Question: I am plotting data into two plots like this:
'''
xy <- structure(list(NAME = structure(c(2L, 2L, 1L, 1L), .Label = c("CISCO", "JOHN"), class = "factor"), ID = c(41L, 41L, 57L, 57L), X_START_YEAR = c(1965L, 1932L, 1998L, 1956L), Y_START_VALUE = c(960L, -45L, 22L, -570L), X_END_YEAR = c(1968L, 1955L, 2002L, 1970L), Y_END_VALUE = c(960L, -45L, 22L, -570L), LC = structure(c(1L, 1L, 2L, 2L), .Label = c("CA", "US"), class = "factor")), .Names = c("NAME", "ID", "X_START_YEAR","Y_START_VALUE", "X_END_YEAR", "Y_END_VALUE", "LC"), class = "data.frame", row.names = c(NA,-4L))
ind <- split(xy,xy$ID)
# Plots
for (i in ind){
xx = unlist(i[,grep('X_',colnames(i))])
yy = unlist(i[,grep('Y_',colnames(i))])
fname <- paste0(i[1, 'ID'],'.png')
png(fname, width=1679, height=1165, res=150)
par(mar=c(6,8,6,5))
plot(xx,yy,type='n', xlab=NA, ylab="Value [mm]",ylim = range(c(yy,-.5,.5)))
i <- i[,-1]
segments(i[,2],i[,3],i[,4],i[,5],lwd=2)
abline(h=0)
dev.off()
}
'''
After that I am adding the resulting pngs into one png file like this.
'''
library(grid)
library(png)
plots <- lapply(ll <- list.files(patt='.*[.]png'),function(x){
img <- as.raster(readPNG(x))
rasterGrob(img, interpolate = FALSE)
})
library(ggplot2)
library(gridExtra)
ggsave("Plots_Combined.png",width=8.5, height=11,
do.call(marrangeGrob, c(plots, list(nrow=2, ncol=1,top=NULL))))
'''
: I was wondering if there is a way of cropping the sides of the single pngs after they are created in R? I know that you could change this in the plot loop by changing the 'mar' parameters, but I was wondering if you could also do this outside after the pngs are created? I would be mainly interested in cropping the lower part of plot 1 (41.png) and the upper part of plot 2 (57.png) -> red area in the sample sketch below should be cropped. Is it possible to add a title or simple text to the resulting png (e.g. title)?

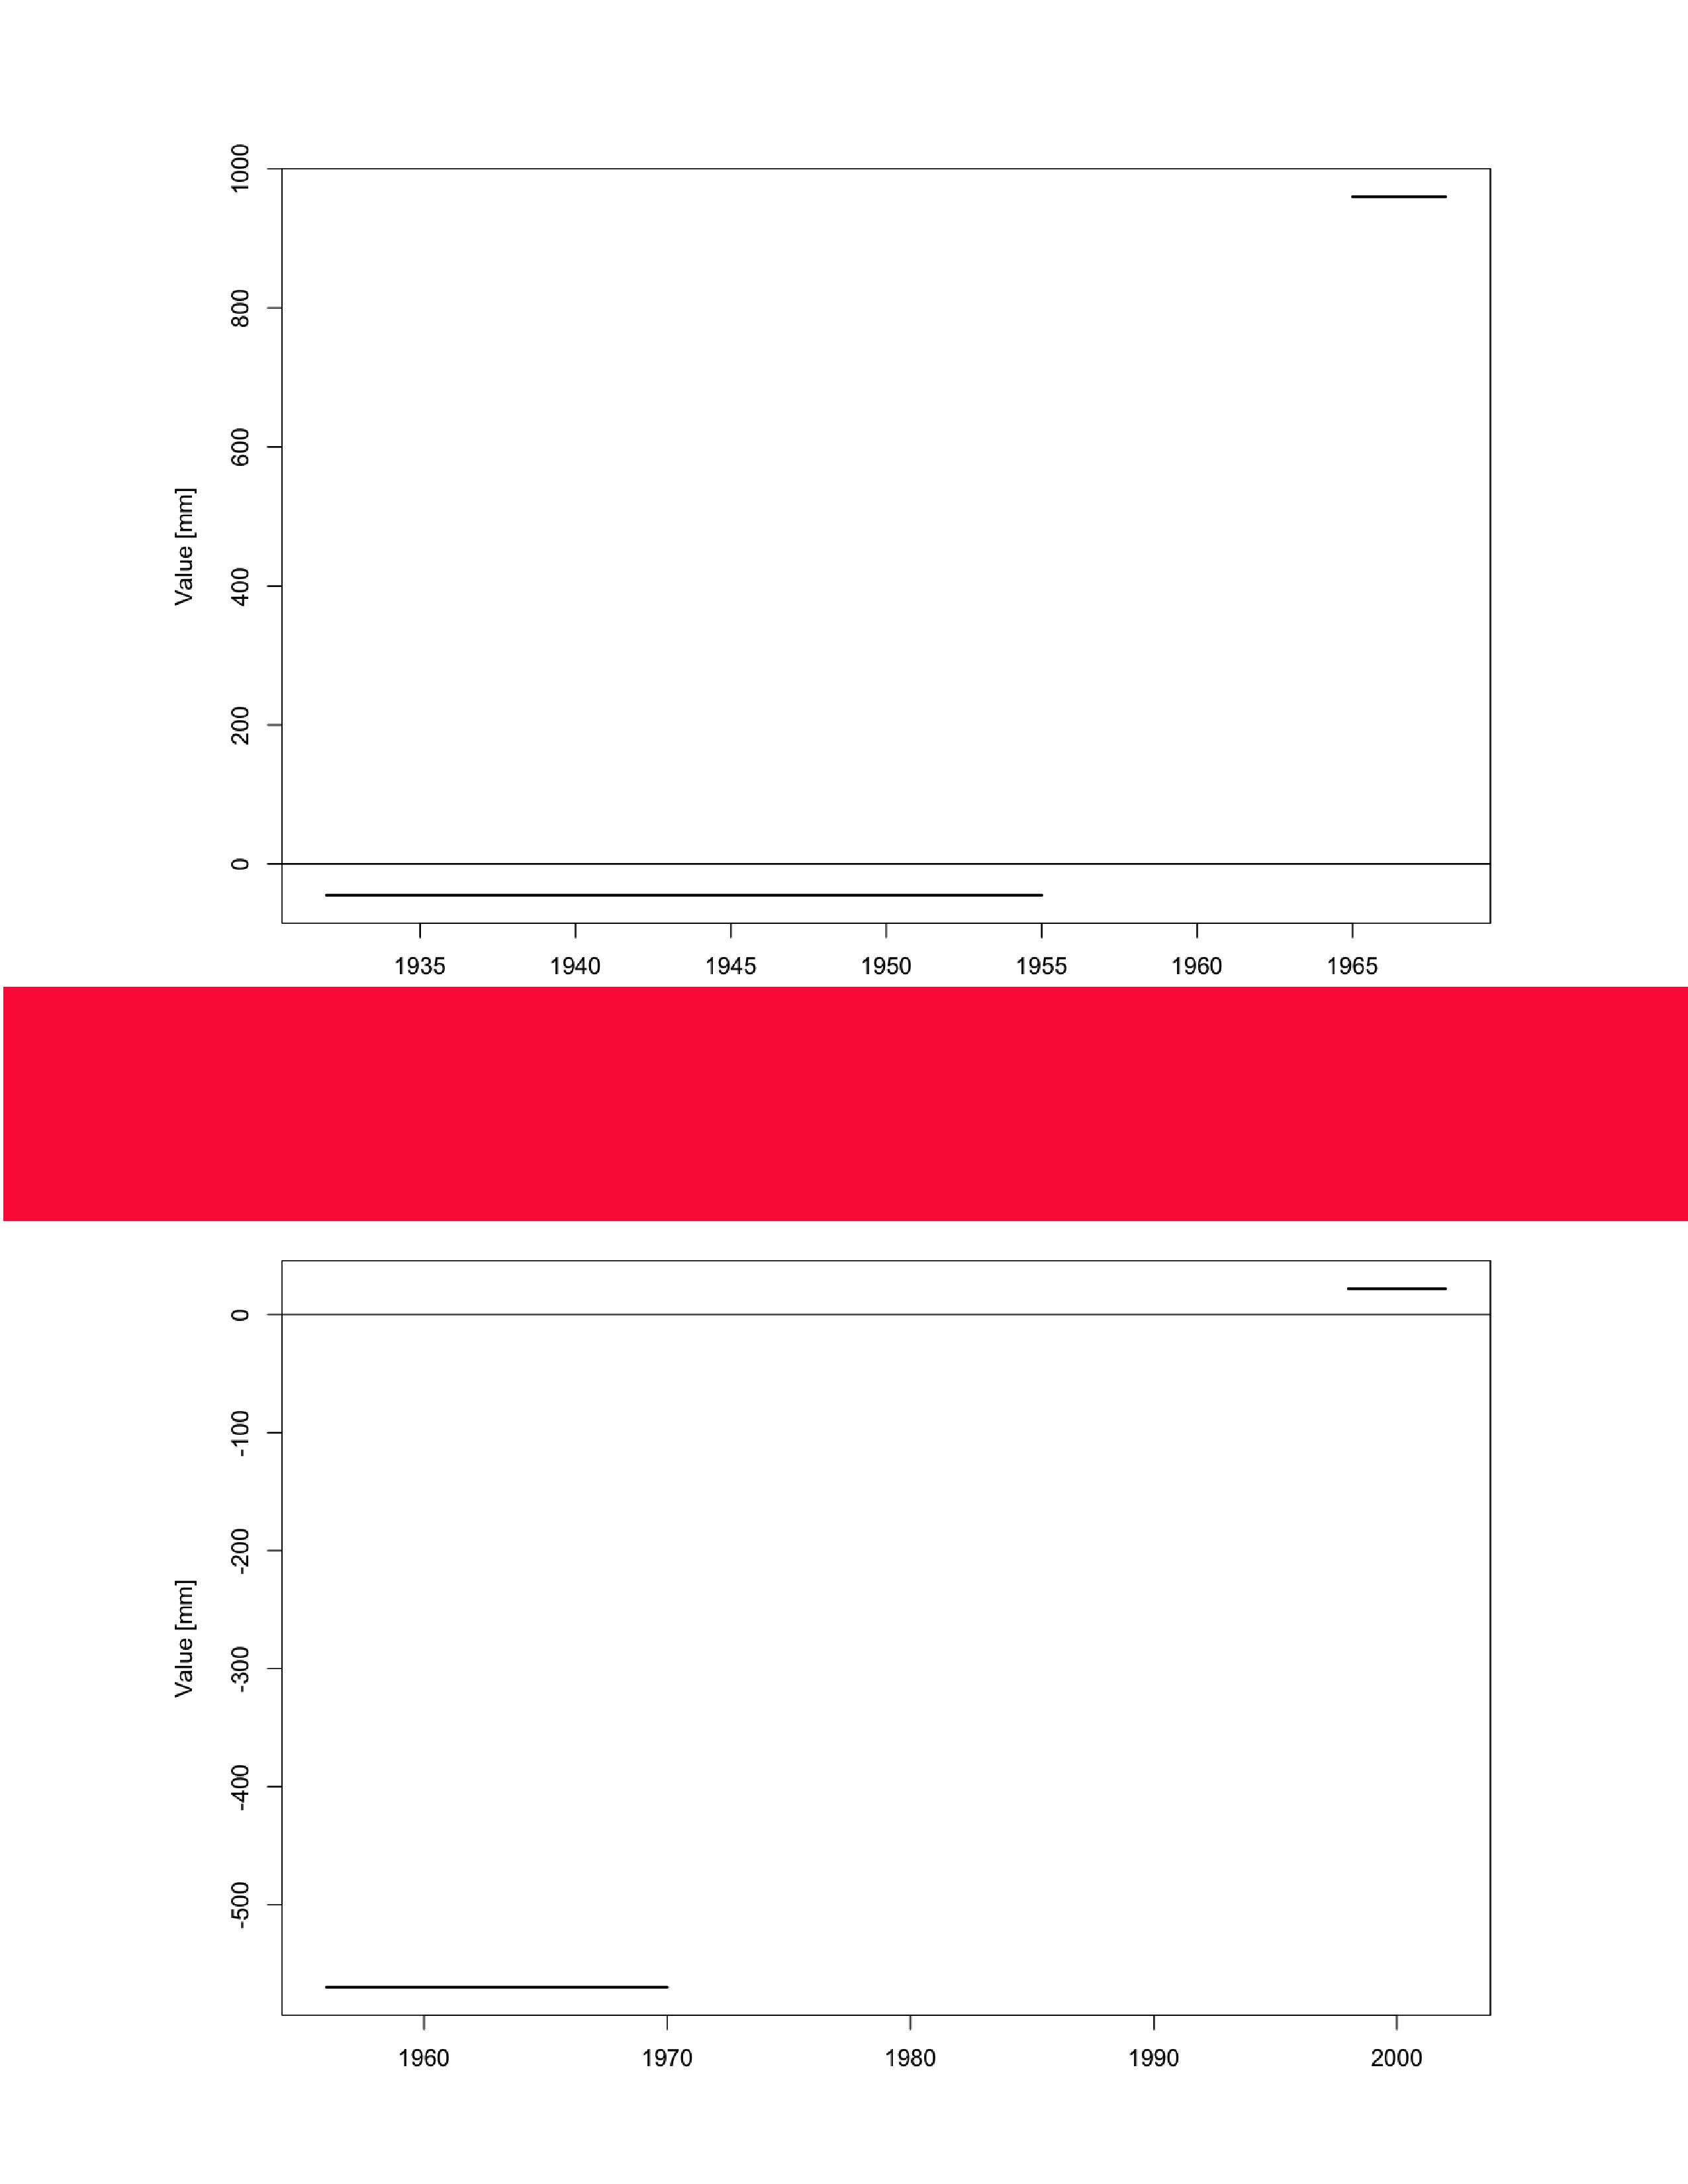
Answer: you can subset the image,
'''
img <- readPNG(system.file("img", "Rlogo.png", package="png"))
grid.raster(img[10:50,20:90,])
'''